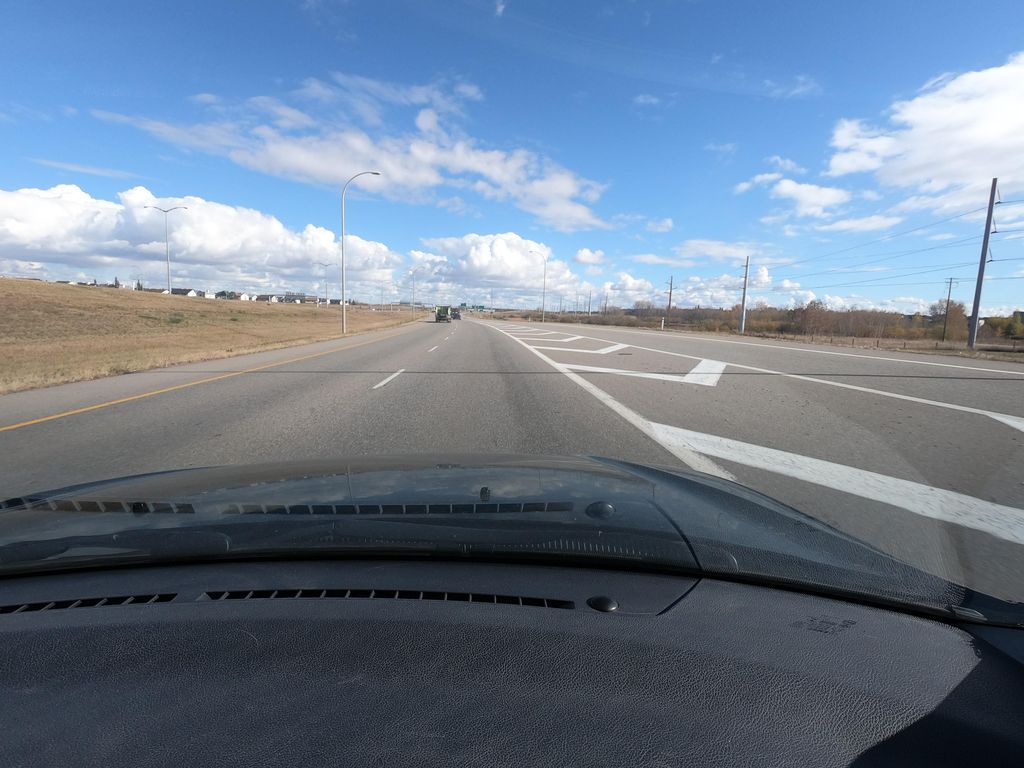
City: calgary